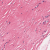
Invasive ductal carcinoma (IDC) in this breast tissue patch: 0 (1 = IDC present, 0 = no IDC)